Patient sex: M
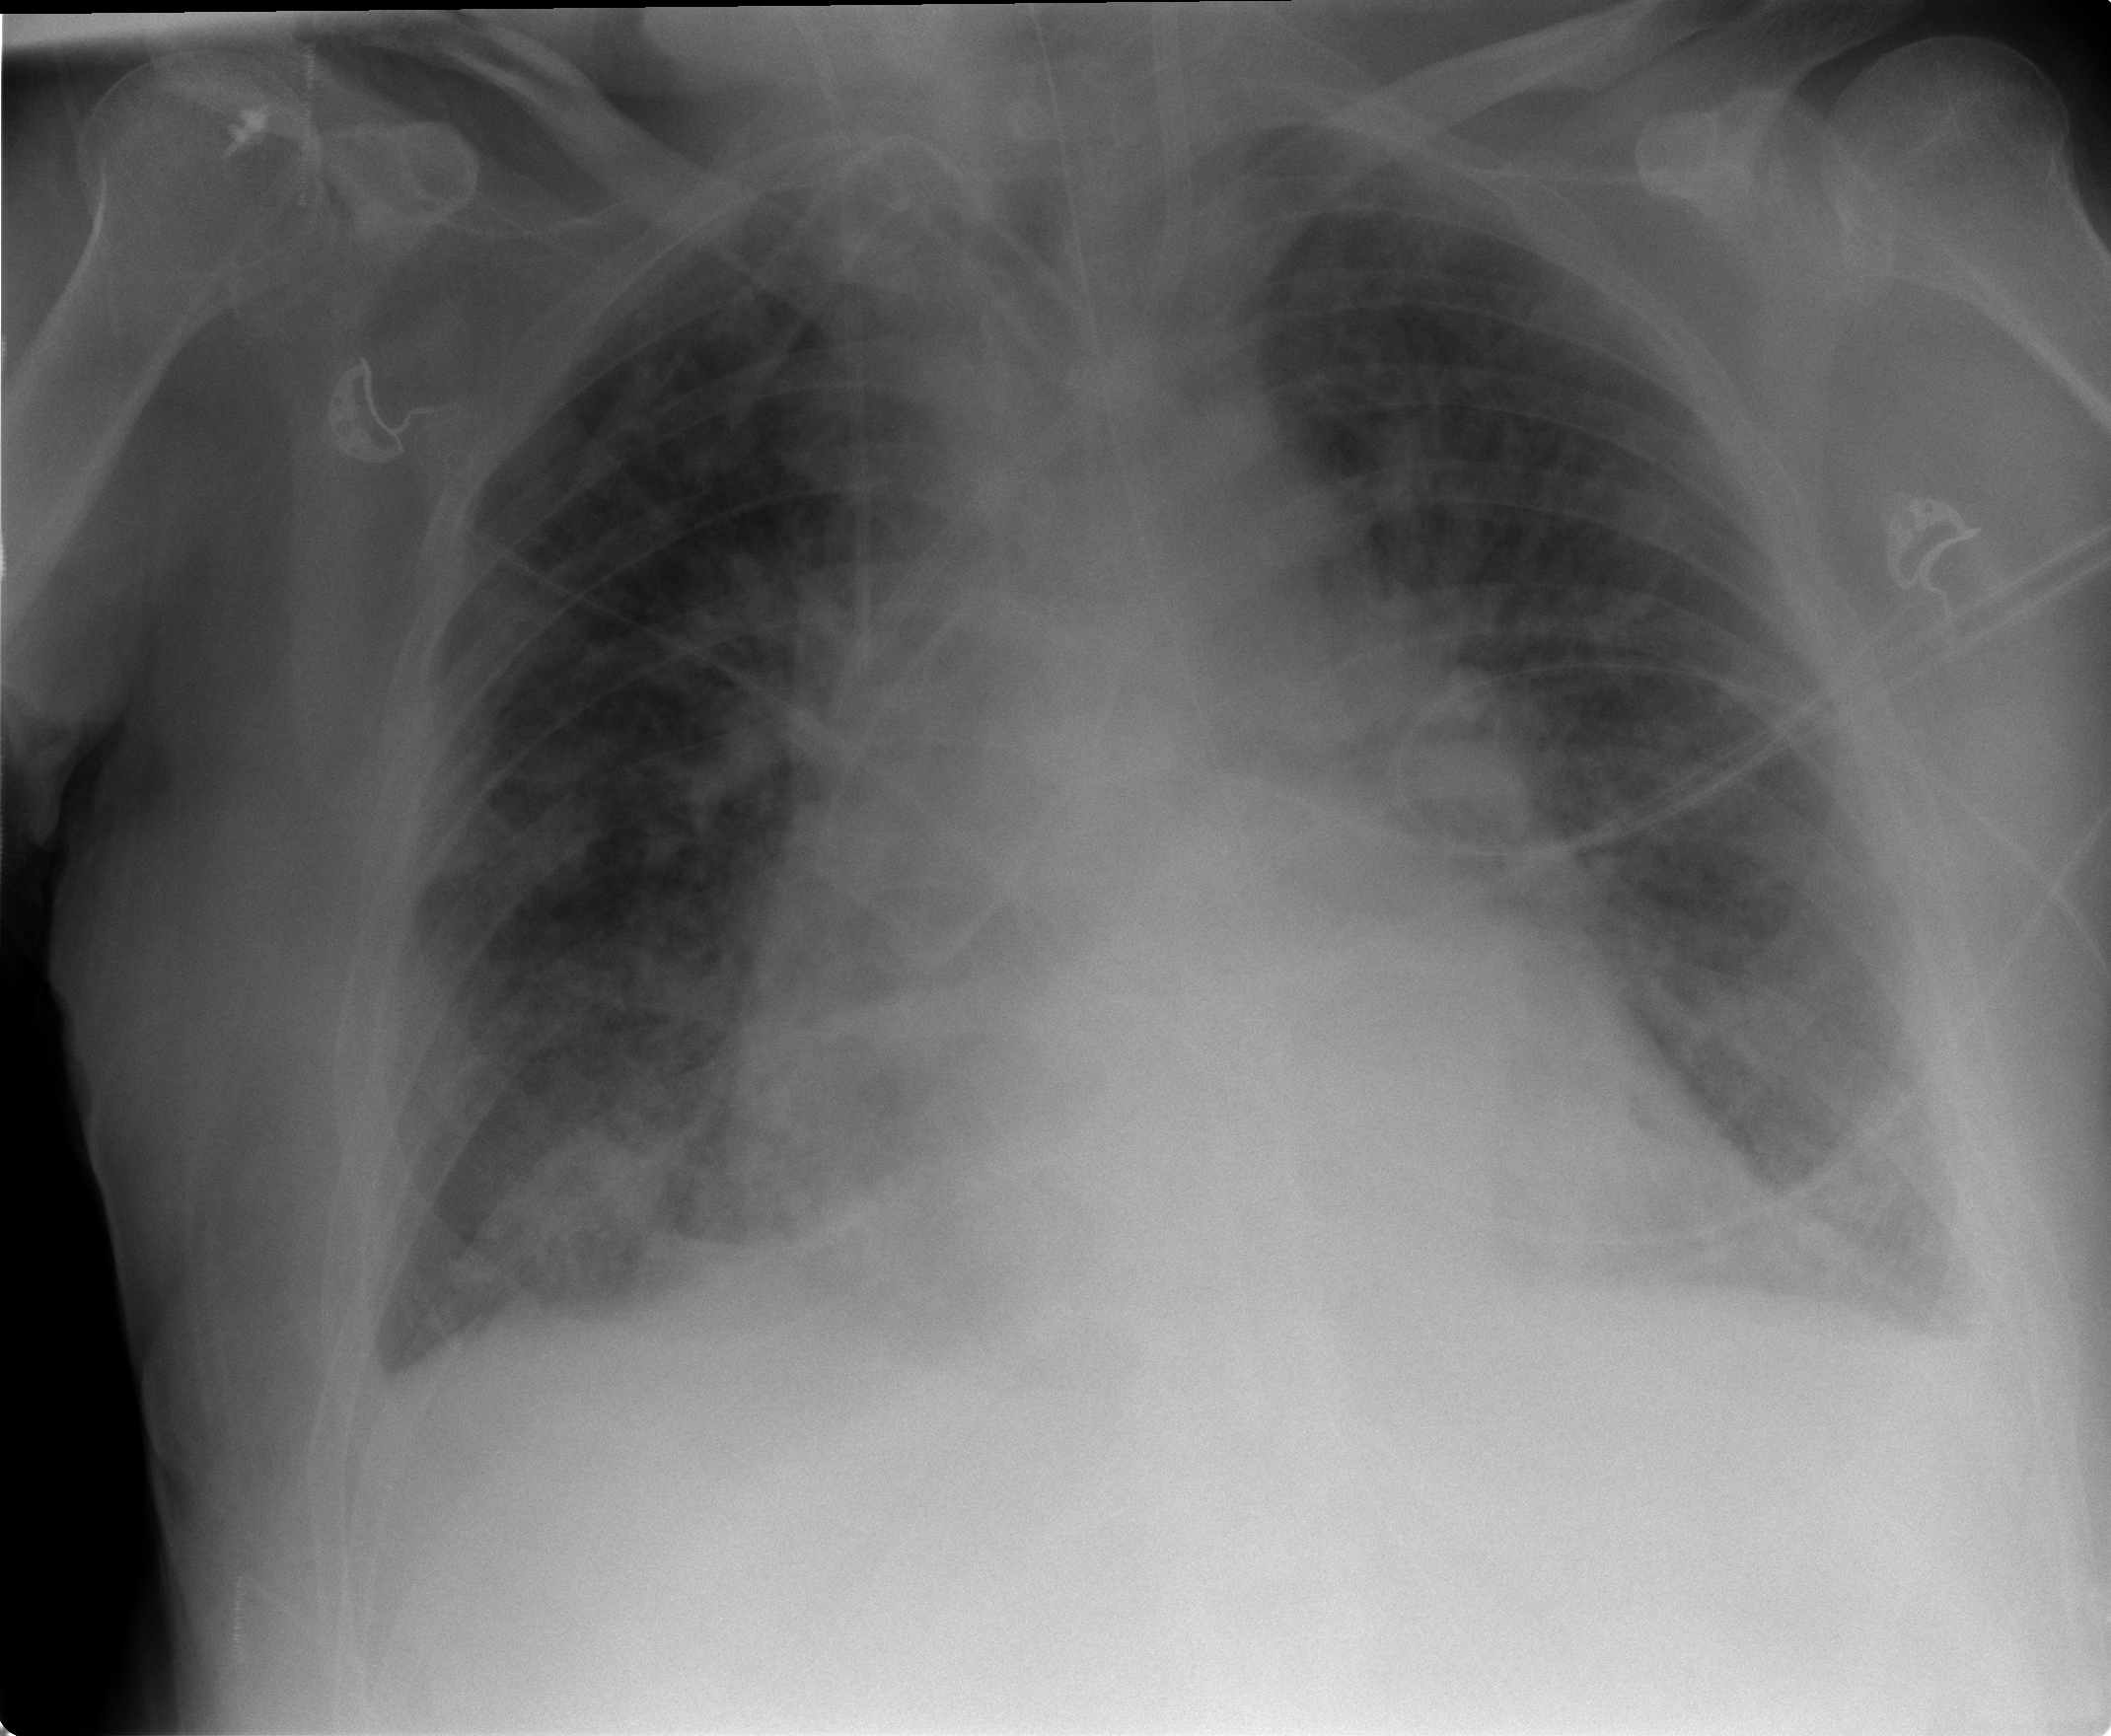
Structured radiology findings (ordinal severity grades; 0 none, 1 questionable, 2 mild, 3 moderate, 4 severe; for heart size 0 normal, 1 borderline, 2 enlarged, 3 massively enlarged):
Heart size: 1
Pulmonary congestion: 3
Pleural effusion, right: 1
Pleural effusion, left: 1
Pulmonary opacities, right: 3
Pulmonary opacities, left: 2
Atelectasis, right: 2
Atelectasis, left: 3